RGB frame:
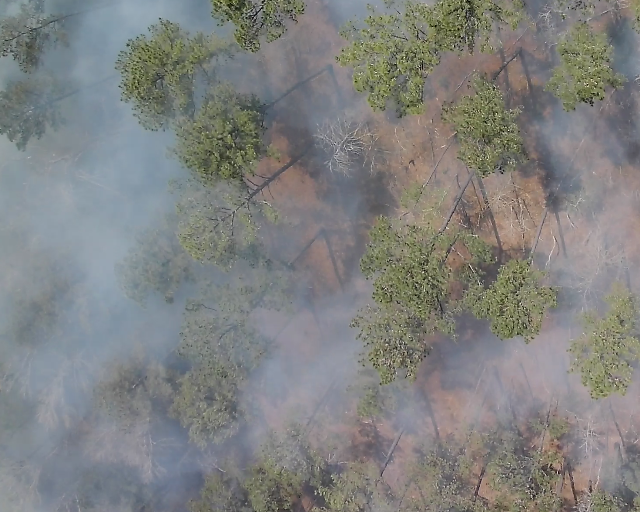
Thermal frame:
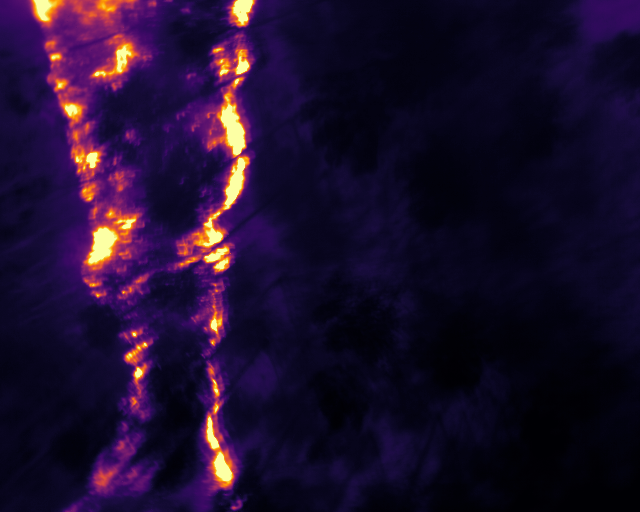
Captured: 2026-02-26 02:32:08
Pixels at or above 80 °C: 14479 (fraction of frame: 0.04419)